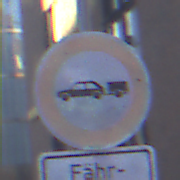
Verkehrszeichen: VerbotPersonenkraftwagenMitAnhaenger
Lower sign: SonstigeFahrzeugePersonengruppenFrei4
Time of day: SunriseSunset
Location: Outdoor (Urban)
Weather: Clear
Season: NotSpecified
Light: Natural